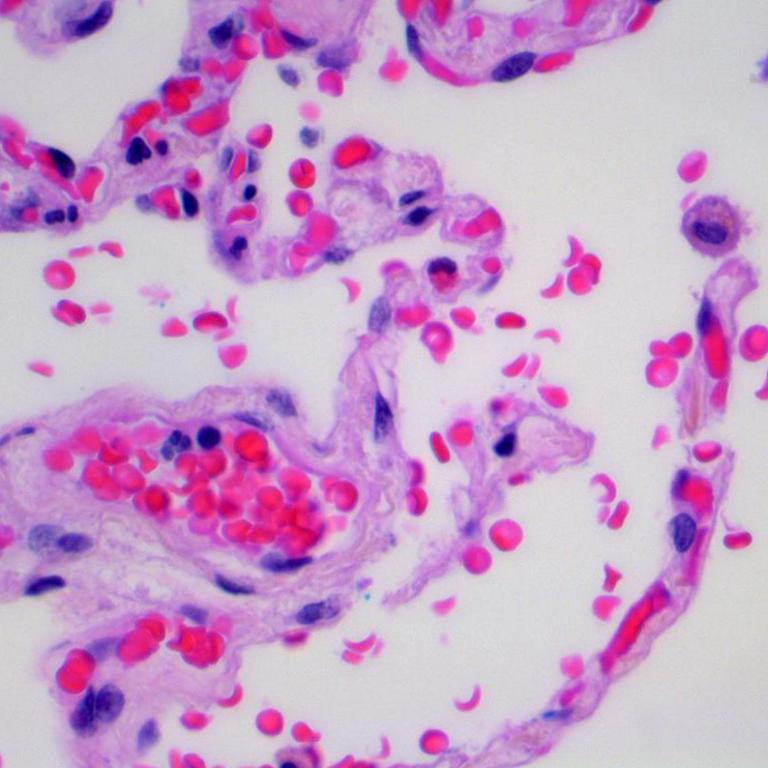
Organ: lung
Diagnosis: benign